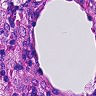
Metastatic tissue present: no